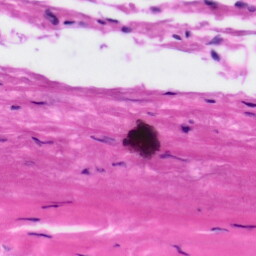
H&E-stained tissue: Tonsil